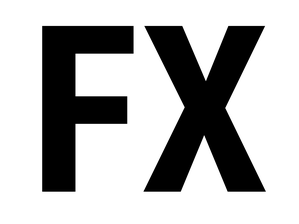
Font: Roboto_Condensed_Bold